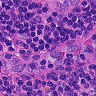
Metastatic tissue present: no